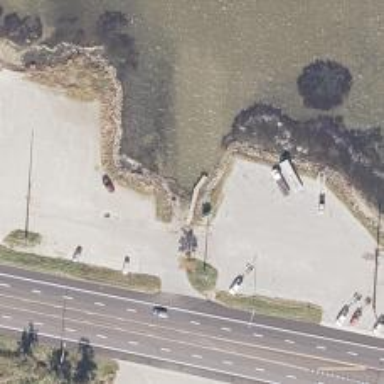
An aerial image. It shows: Slipway on service road for leisure land activities.